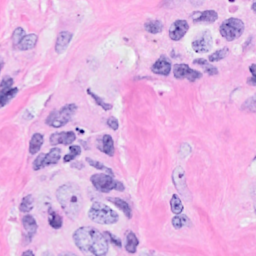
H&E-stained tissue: Breast